Field crop: maize
Growth stage: 2
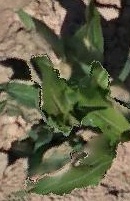
Species: maize